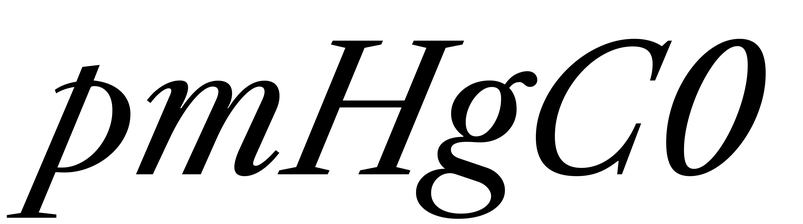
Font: LibreCaslonText-Italic_Italic